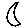
Label: moon